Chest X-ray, PA view. Patient: 65 years old, sex M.
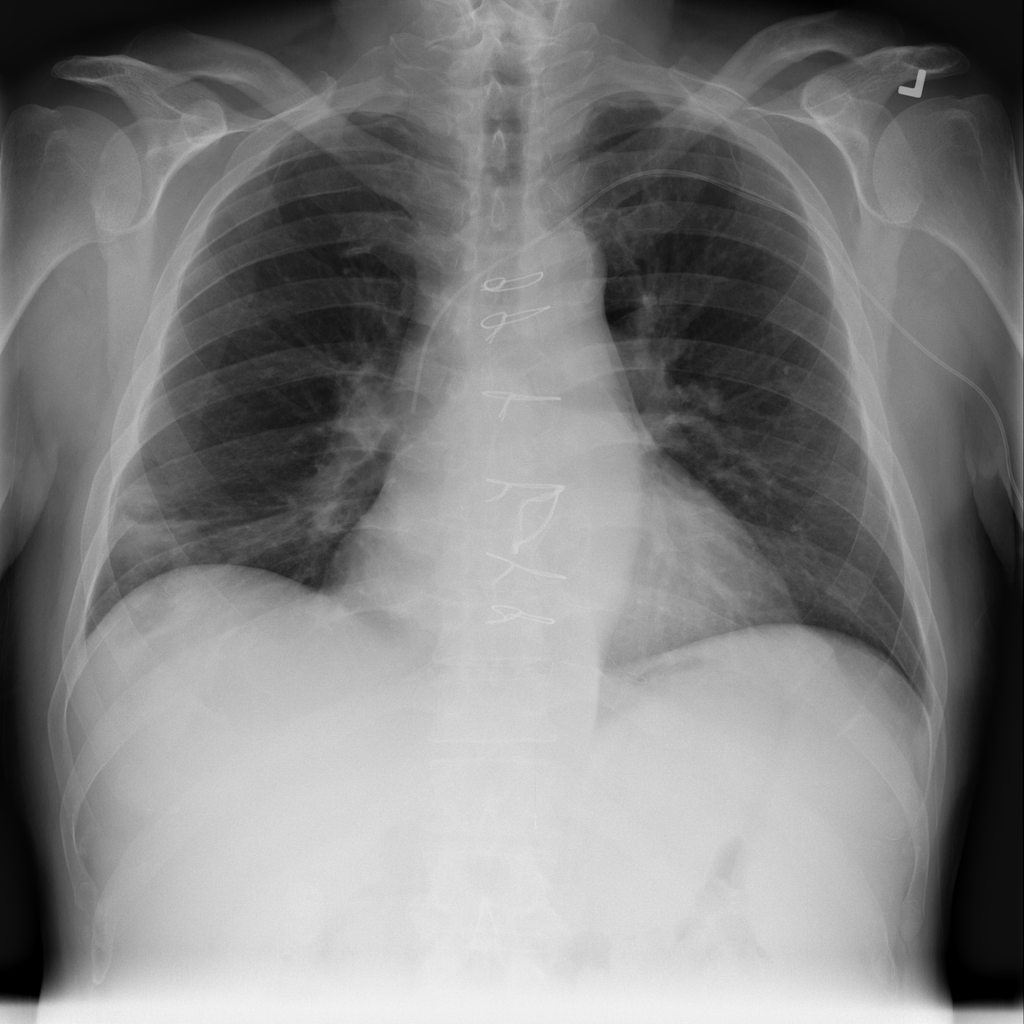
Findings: No Finding